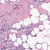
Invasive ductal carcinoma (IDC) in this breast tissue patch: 1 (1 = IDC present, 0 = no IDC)